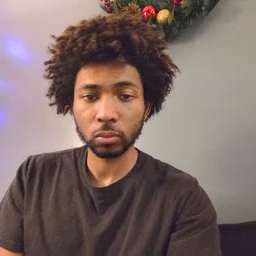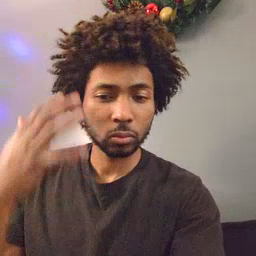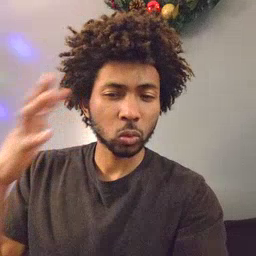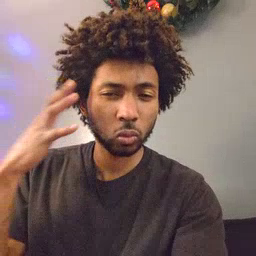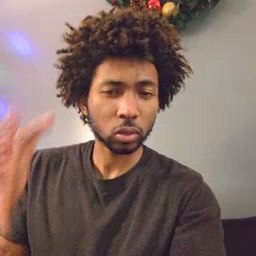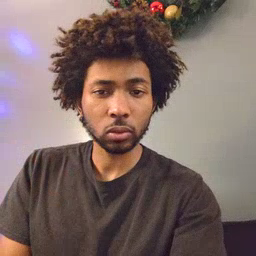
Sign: loud